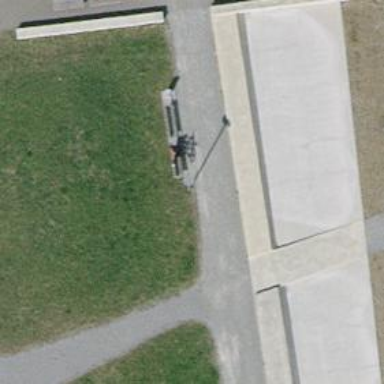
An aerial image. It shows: Brown bench.